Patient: sex M, age 60
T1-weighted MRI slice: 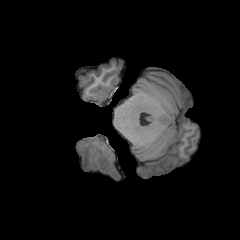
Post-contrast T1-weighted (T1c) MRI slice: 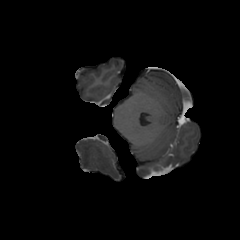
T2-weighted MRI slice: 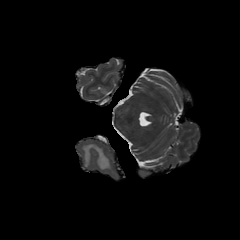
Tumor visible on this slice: yes
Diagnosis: Glioblastoma, IDH-wildtype
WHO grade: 4